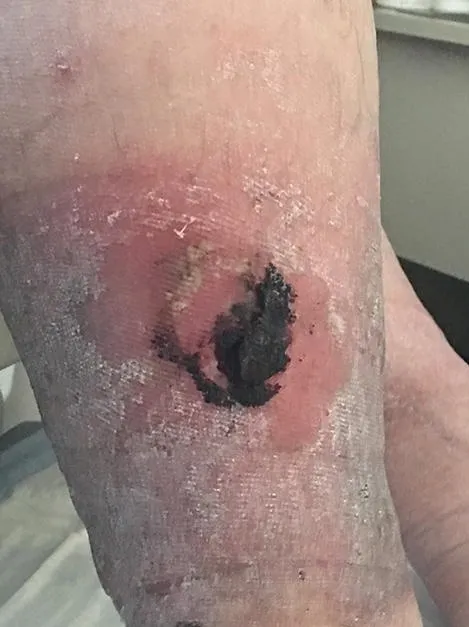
Left anterior lower extremity bulla.
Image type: medical_photograph (skin_photograph)